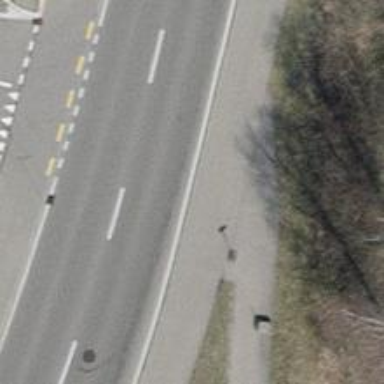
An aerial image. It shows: Unmarked crossing on the road.